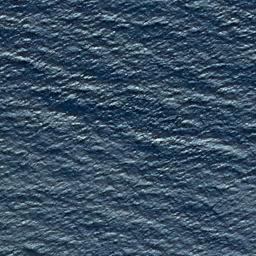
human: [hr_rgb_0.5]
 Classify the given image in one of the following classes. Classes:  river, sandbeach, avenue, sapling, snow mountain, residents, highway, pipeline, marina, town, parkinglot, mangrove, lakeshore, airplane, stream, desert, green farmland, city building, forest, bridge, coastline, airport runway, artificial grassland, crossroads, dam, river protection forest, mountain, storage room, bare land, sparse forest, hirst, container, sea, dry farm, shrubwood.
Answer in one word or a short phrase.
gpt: sea